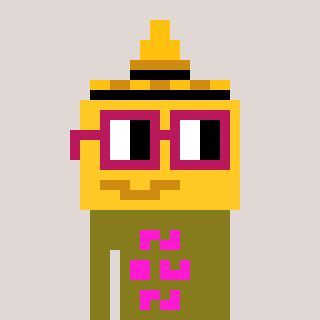
a pixel art character with square dark red glasses, a mustard-shaped head and a gunk-colored body on a warm background